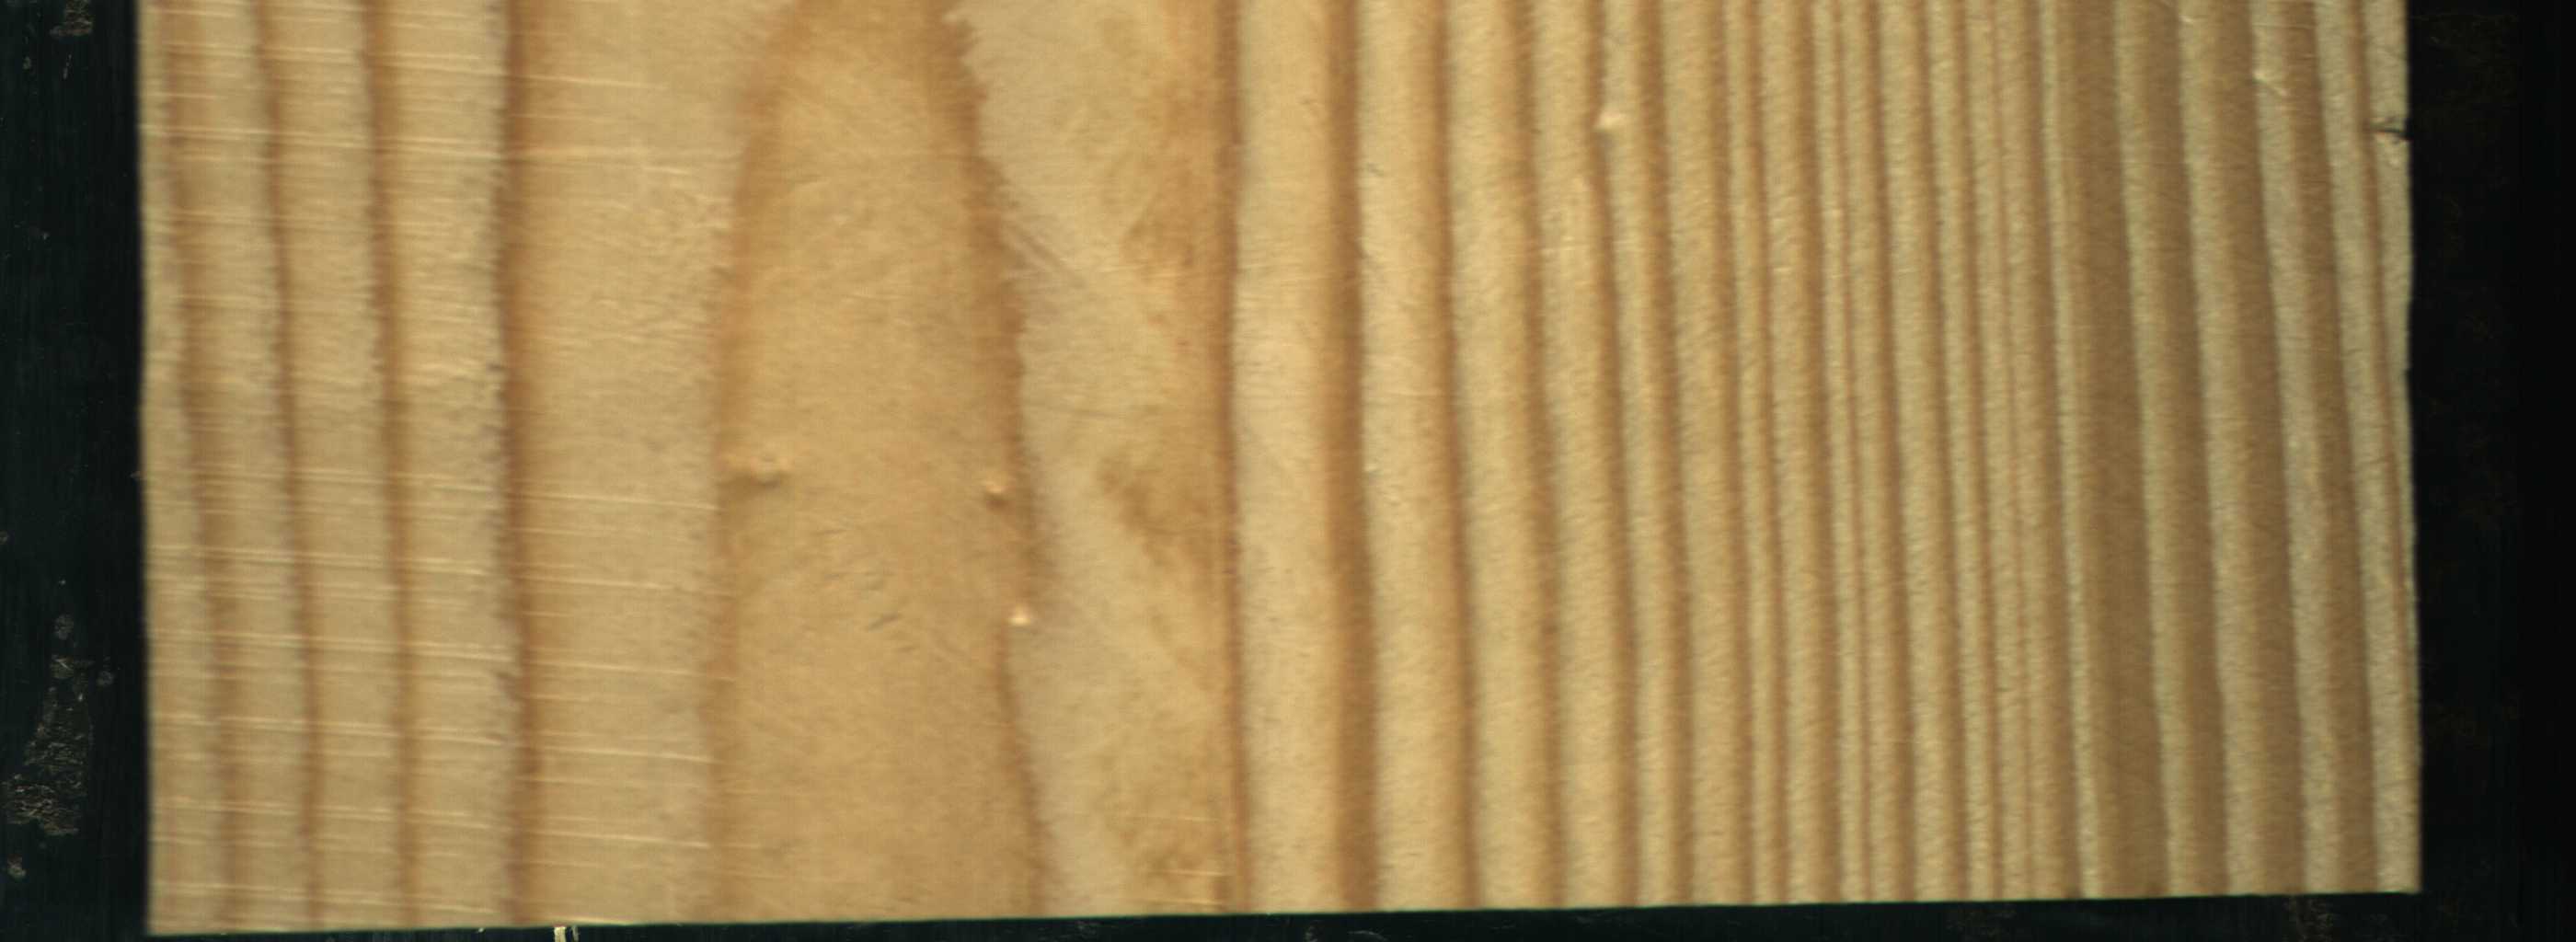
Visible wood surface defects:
Quartzity